Question: I want to make a menubar like window taskbar in C# but I'm wondering how can I make the form stay on the top of the screen and other program will not taped over it just like the window taskbar and when the mouse hover on a icon it will show a form like this:

I have made it like this:
<URL>
And This is what I want<URL>
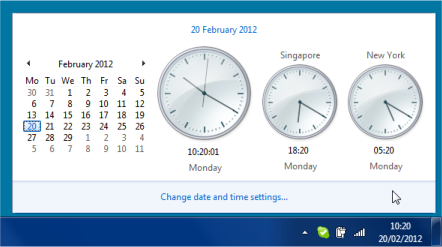
Answer: Windows has a facility for this, allowing you to basically create pseudo-taskbars that dock to the side of the screen and are always visible. It was used by the Office team (possibly publically documented the Office team?) a long, long time ago to create a desktop toolbar.
Anyway, they are called (or "AppBars"), and the documentation is <URL>. Complete sample code is available in the linked documentation, unfortunately it is in C++.
To use this from a C# application, you will have to P/Invoke. As far as I know, it is not wrapped by the .NET Framework anywhere, probably because it never gets used by anyone anymore. <URL> appears to have the necessary P/Invoke definitions written out. I can't vouch for their correctness, but armed with the documentation and that as an example, you should be able to cook up a working demo.
There is another CodeProject article <URL>, written by Arik Poznanski as part of a series on using shell features from C#. It looks much more thorough, probably more than you need.